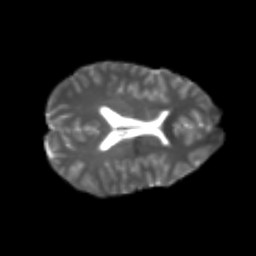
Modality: T2w
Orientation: axial
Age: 22
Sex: female
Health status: healthy
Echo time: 0.074 s